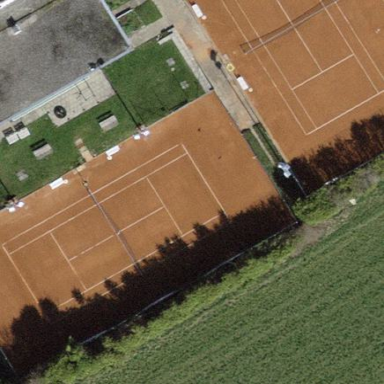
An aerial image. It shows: Tennis court in leisure pitch.